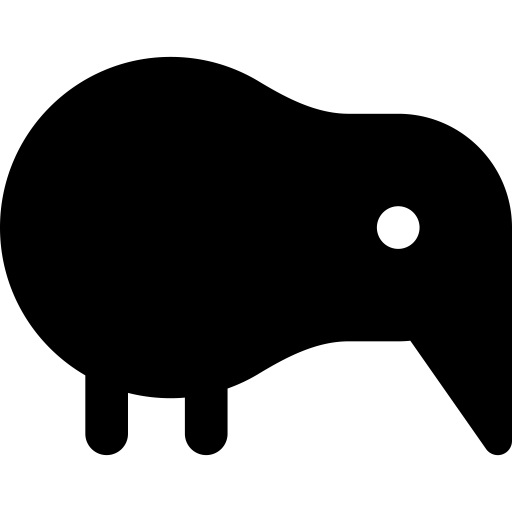
Tags: icon, FontAwesome, fa-icon, solid, kiwi, bird